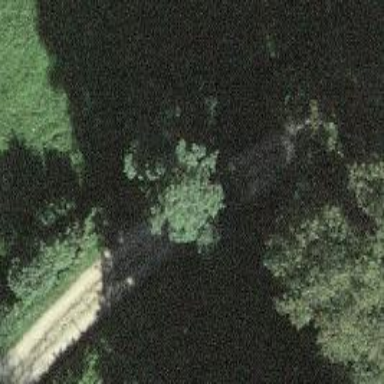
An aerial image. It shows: Track with grade 2 tracktype.